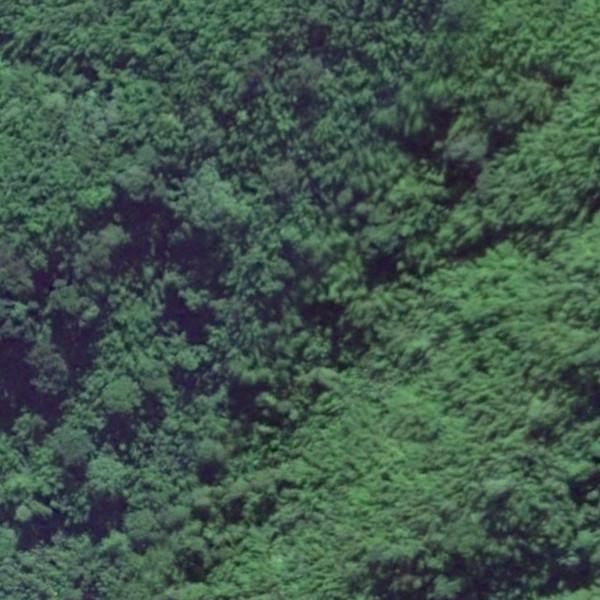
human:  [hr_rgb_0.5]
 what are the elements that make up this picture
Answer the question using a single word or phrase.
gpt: trees